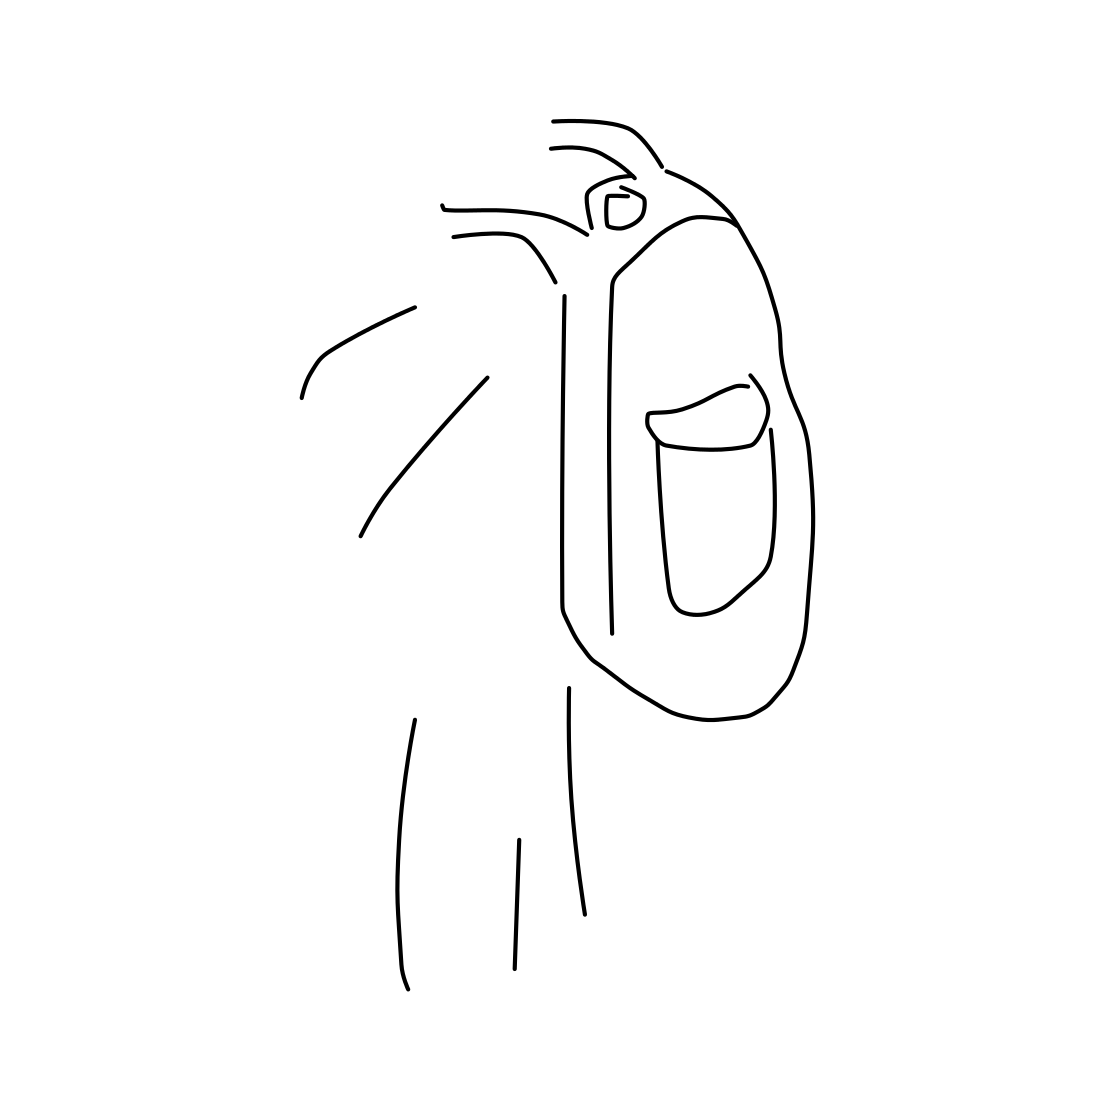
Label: backpack